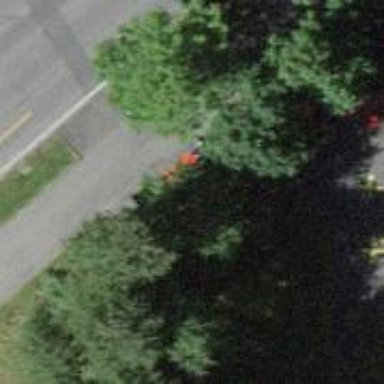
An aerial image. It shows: Red bench.